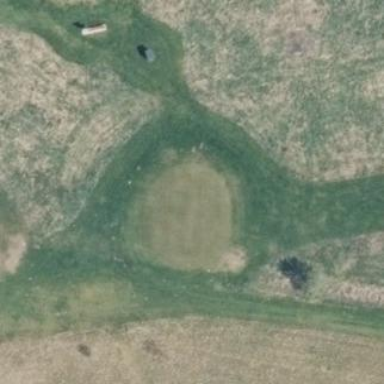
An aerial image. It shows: Golf tee.